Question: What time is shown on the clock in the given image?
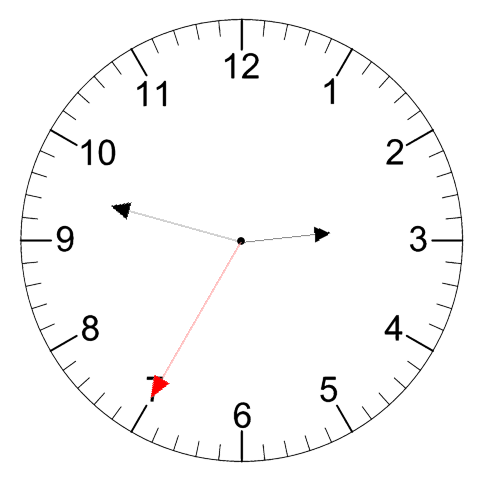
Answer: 02:47:35